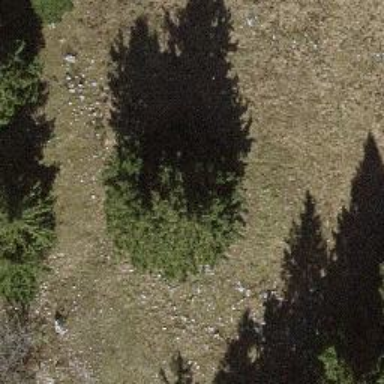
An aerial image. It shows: Evergreen needle-leaved tree.